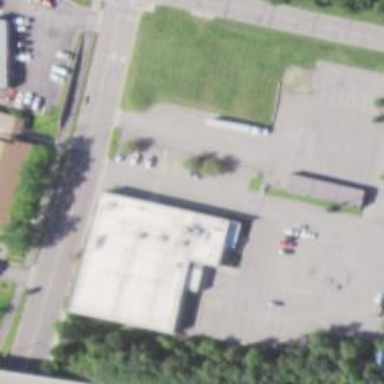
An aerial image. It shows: Building housing bowling alley and restaurant.